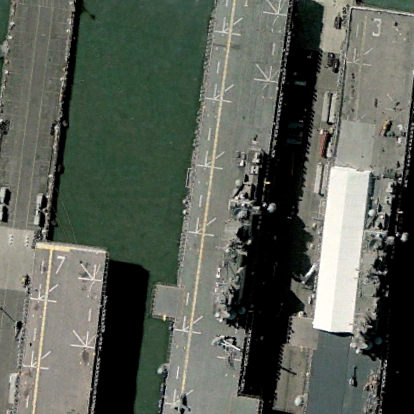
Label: Wasp-class_assault_ship